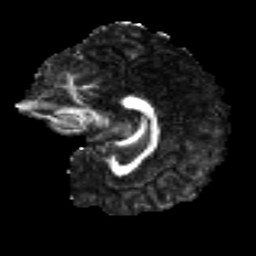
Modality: FA
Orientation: sagittal
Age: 32
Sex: female
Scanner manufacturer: ge
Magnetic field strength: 3 T
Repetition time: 7.8 s
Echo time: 0.0606 s